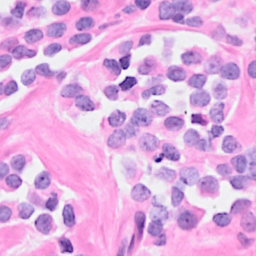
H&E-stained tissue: Breast